Question: I'm trying to use C++11 feature on Mac OS X. I downloaded g++ 4.8.1 with port.
This is the test code.
'''
class A
{
int x;
public:
A() {}
~A() {}
A(A& a) {}
A(int x) {this->x = x;}
int get() {return x;}
};
int main()
{
vector<unique_ptr<A>> v;
auto a = new A(10);
unique_ptr<A> pa(a);
v.push_back(move(pa)); // move(pa);
for (auto& i: v)
{
cout << i->get();
}
}
'''
It compiles well under g++ 4.8, and I could debug it using gdb. Following <URL>, I could print out STL vectors using 'vector v' command.
However, with vector with unique_ptr, I got this error message in gdb.

'''
Cannot perform pointer math on incomplete type "unique_ptr<A, std::default_delet
e<A> >", try casting to a known type, or void *.
'''
What's the problem with it? How can I make unique_ptr complete type to get the content with gdb?
## ADDED
I noticed that clang++ in Xcode 4.5 supports c++11 features, so the easiest way might be to use Xcode. I have some issue with command line though (<URL>
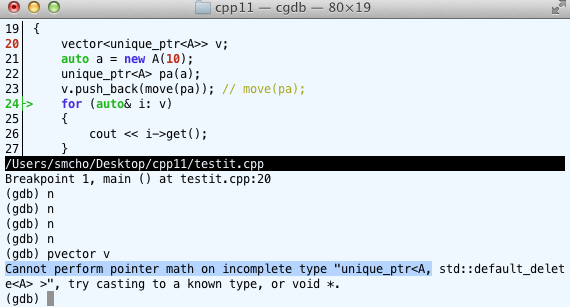
Answer:
I could use Xcode; lldb works fine on Xcode.